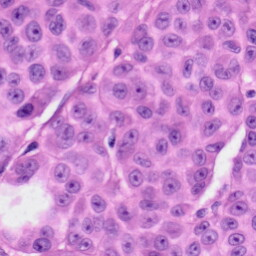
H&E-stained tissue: Skin